Field crop: maize
Growth stage: 2
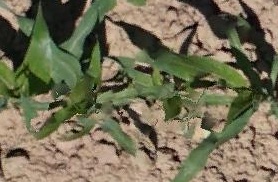
Species: maize